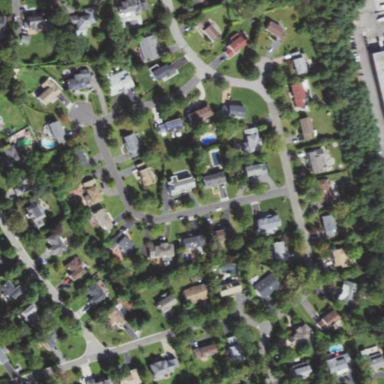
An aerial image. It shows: Single-family residential area.